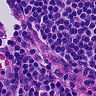
Metastatic tissue present: no